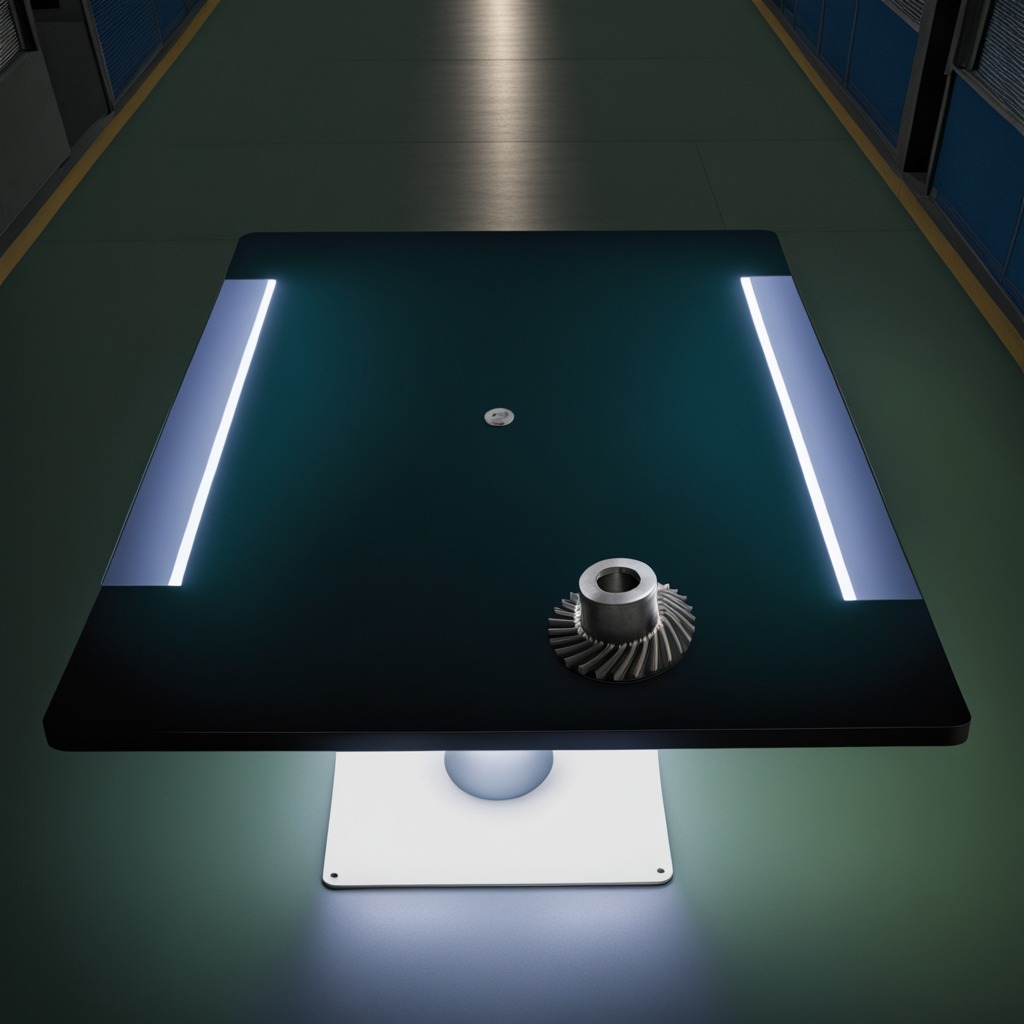
A steel gear with teeth is lying on a clean empty table in a railway signal maintenance room.